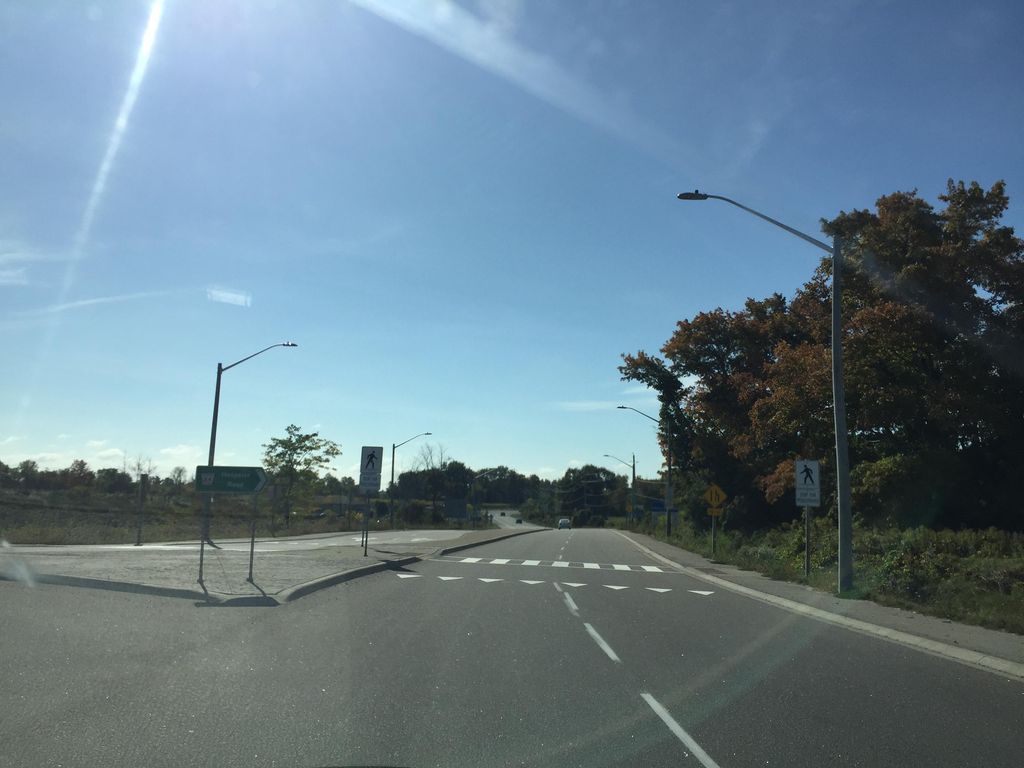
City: kitchener-waterloo